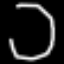
Label: octagon